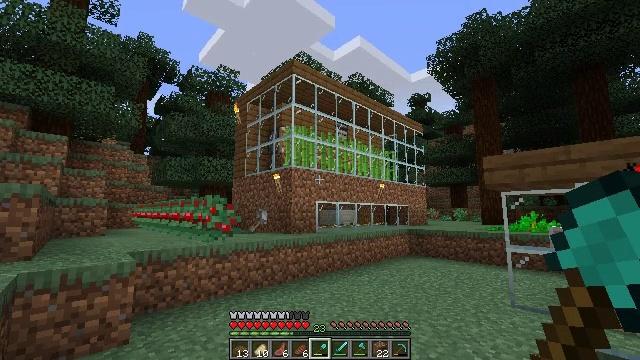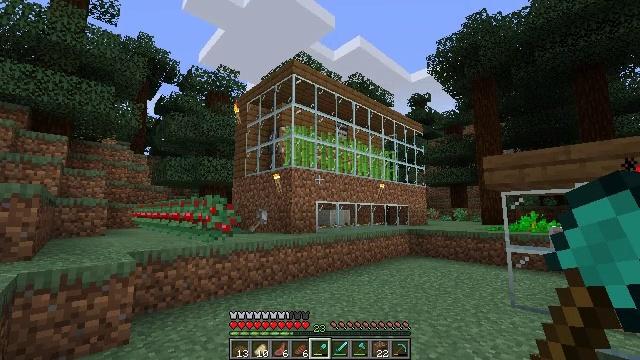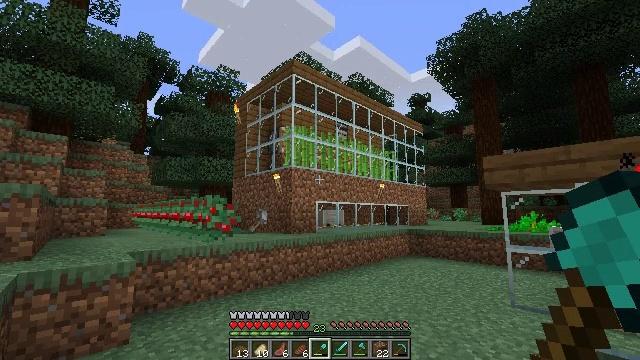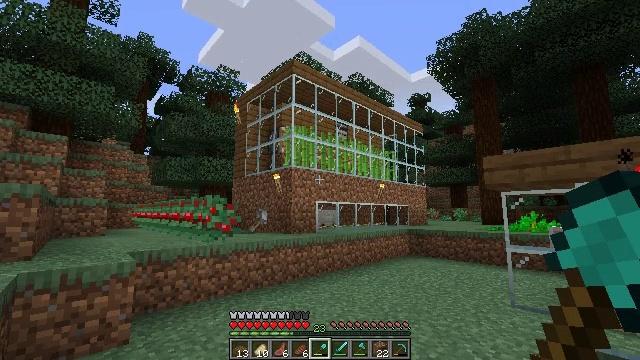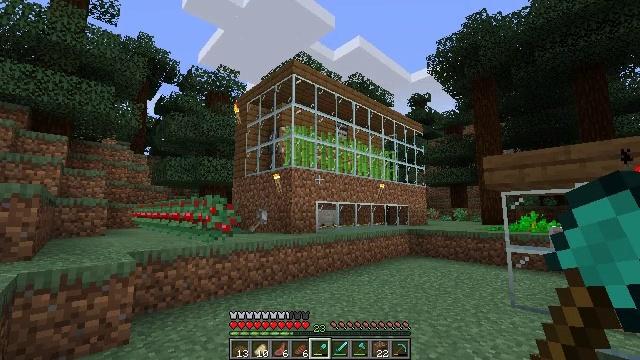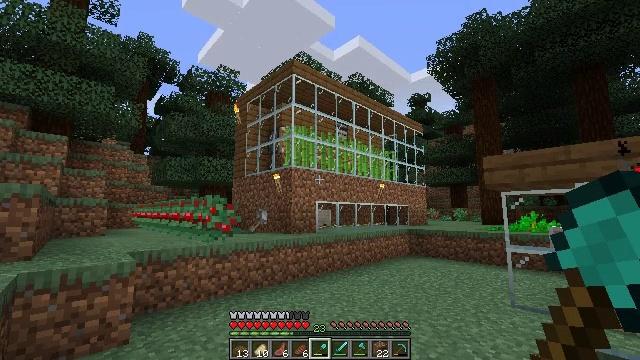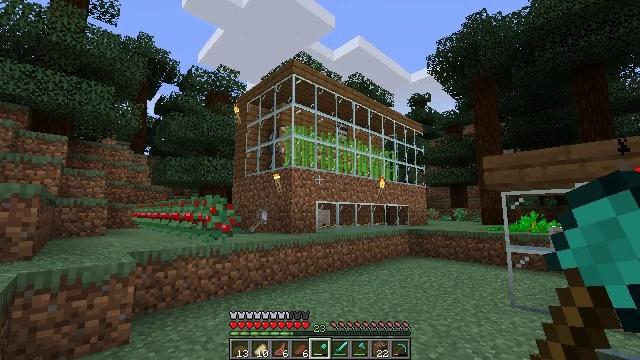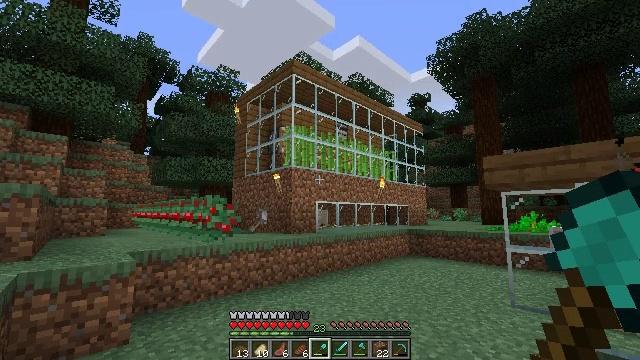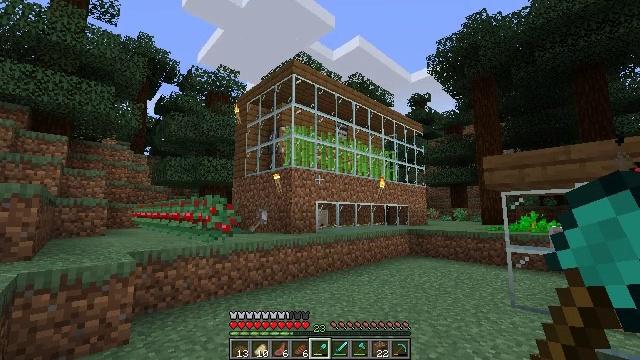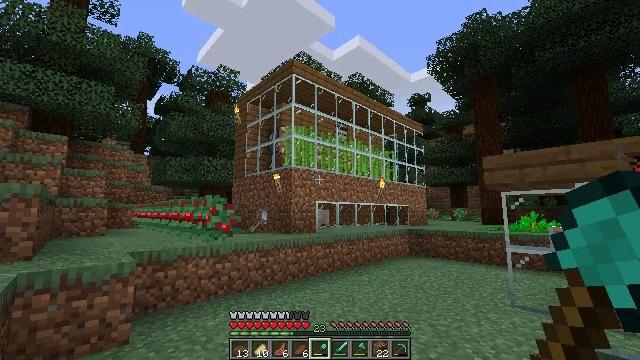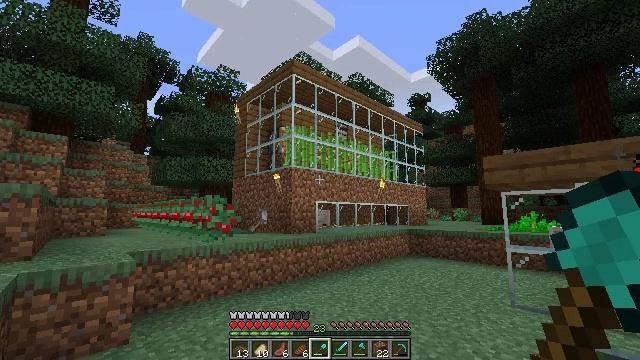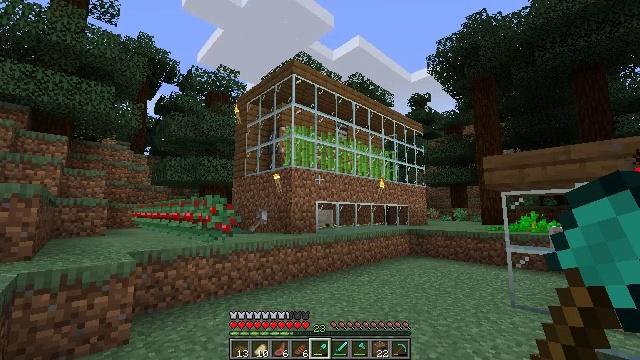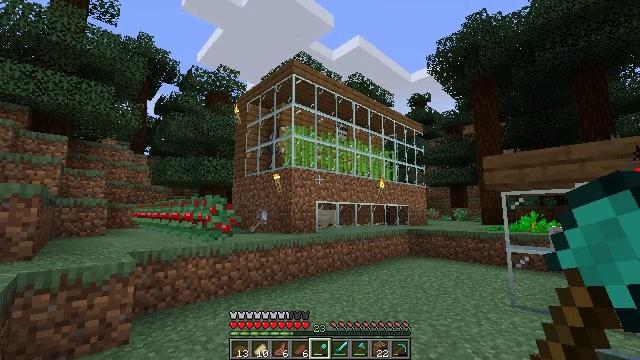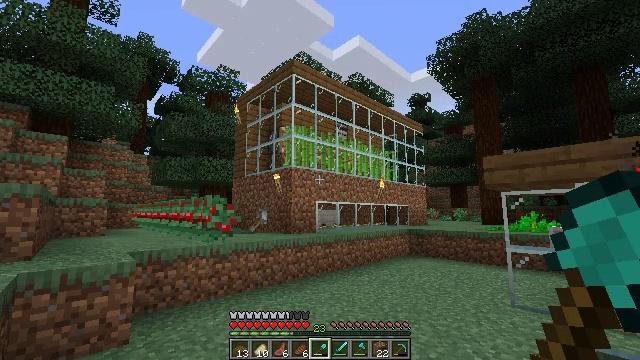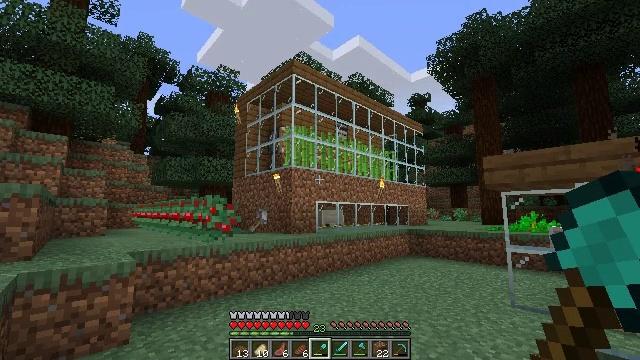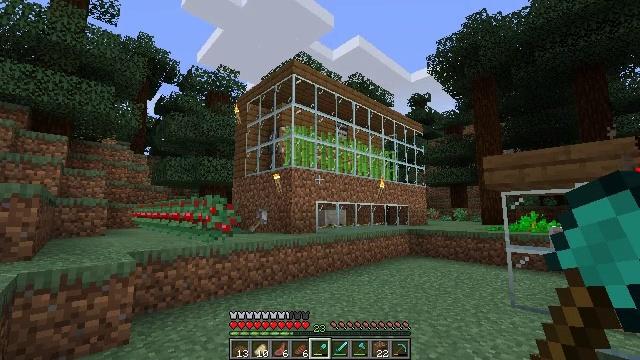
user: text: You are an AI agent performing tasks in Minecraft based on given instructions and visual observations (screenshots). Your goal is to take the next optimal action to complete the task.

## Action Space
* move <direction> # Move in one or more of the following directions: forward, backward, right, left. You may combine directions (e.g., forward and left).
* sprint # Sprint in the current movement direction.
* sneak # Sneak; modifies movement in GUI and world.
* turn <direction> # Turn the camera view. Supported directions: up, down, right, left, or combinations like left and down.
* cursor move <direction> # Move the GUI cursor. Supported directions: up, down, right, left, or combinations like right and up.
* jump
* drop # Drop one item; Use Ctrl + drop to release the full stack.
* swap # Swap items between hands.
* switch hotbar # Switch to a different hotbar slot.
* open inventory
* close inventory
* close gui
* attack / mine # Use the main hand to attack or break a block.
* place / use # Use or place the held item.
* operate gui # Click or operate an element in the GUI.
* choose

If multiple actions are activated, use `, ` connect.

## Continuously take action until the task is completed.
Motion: motion action
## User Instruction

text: Hunt a cow.
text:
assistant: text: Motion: no_op
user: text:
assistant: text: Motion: no_op
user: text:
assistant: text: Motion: no_op
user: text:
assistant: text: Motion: no_op
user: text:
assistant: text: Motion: no_op
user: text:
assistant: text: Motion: no_op
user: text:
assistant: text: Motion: no_op
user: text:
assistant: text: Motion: no_op
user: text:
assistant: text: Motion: no_op
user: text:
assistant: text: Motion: no_op
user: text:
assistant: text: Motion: no_op
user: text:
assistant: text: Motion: no_op
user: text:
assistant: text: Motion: no_op
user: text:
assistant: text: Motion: no_op
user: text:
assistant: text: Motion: no_op
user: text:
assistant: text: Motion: no_op
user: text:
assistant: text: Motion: no_op
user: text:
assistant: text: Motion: no_op
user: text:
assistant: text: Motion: no_op
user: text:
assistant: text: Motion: no_op
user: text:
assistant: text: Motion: no_op
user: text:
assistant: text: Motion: no_op
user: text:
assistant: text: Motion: no_op
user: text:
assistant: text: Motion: no_op
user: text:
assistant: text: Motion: no_op
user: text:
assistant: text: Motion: no_op
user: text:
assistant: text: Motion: no_op
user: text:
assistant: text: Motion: no_op
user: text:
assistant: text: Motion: no_op
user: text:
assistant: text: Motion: no_op